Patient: sex M, age 57
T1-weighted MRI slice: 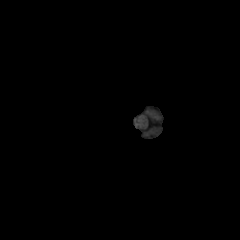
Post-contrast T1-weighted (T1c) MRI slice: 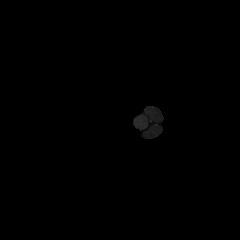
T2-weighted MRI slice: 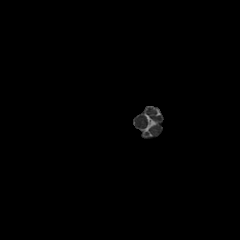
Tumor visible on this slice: no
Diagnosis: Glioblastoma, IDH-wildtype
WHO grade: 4